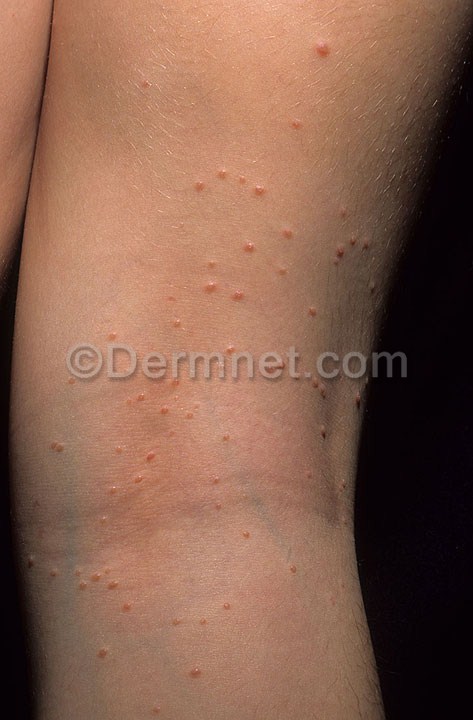
Disease: Warts Molluscum and other Viral Infections